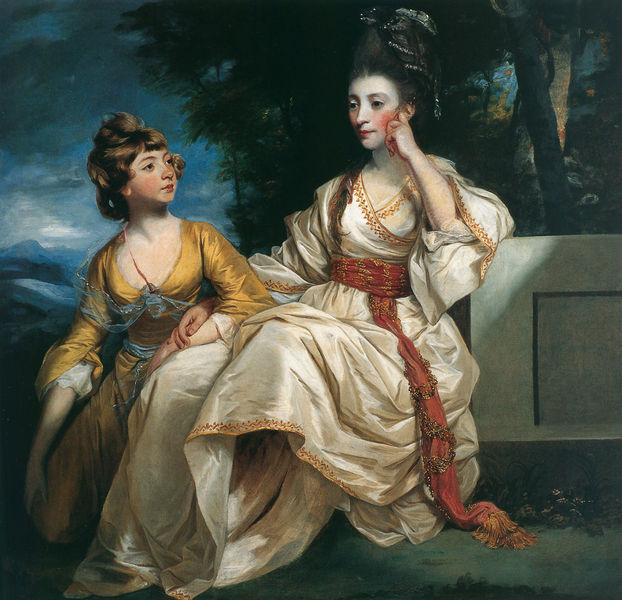
Titel: Mrs Henry Thrale mit ihrer Tochter Hester
Künstler: Sir Joshua Reynolds
Institution: New Brunswick, Fredericton, Beaverbrook Art Gallery
Schlagwörter: baum, gemälde, hand, himmel, weiß, frauen, gelb, grün, mädchen, sitzen, frau, haar, kleid, nacht, dame, rot, tuch, portrait, dämmerung, sitzend, kind, mutter, england, schärpe, backen, bank, romantik, nachdenklich, geschminkt, mondlicht, knien, hochfrisur, lady, englisch, tocher, freundin, reynolds, hogarth, english, gelbes kleid, joshua, ladys